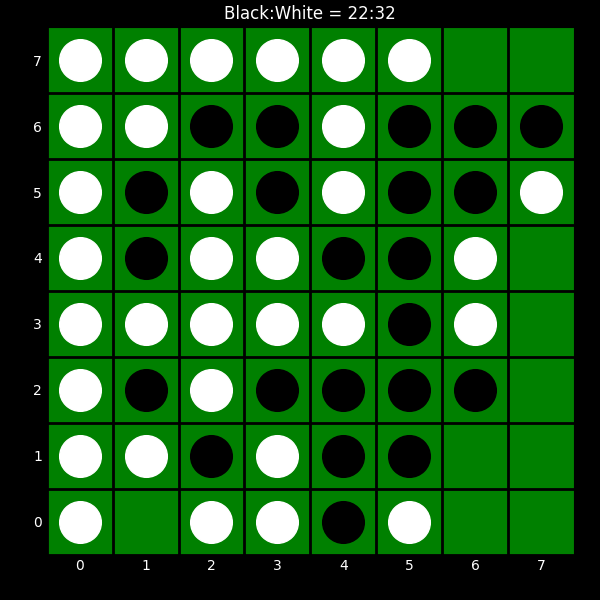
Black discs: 22
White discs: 32